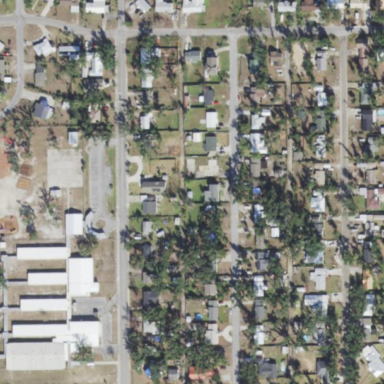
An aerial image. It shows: This residential area consists of single-family homes.